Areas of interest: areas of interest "Educational"
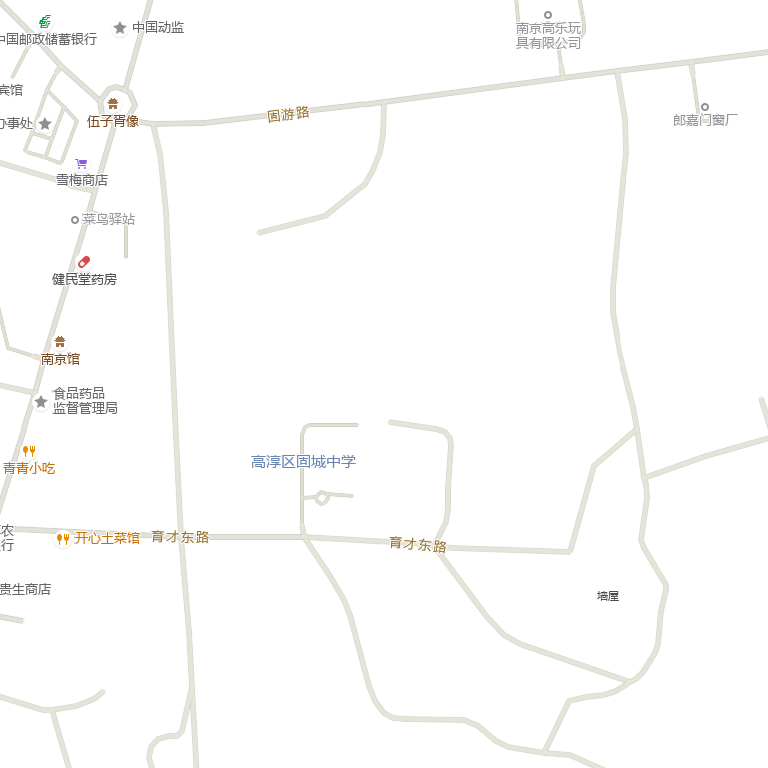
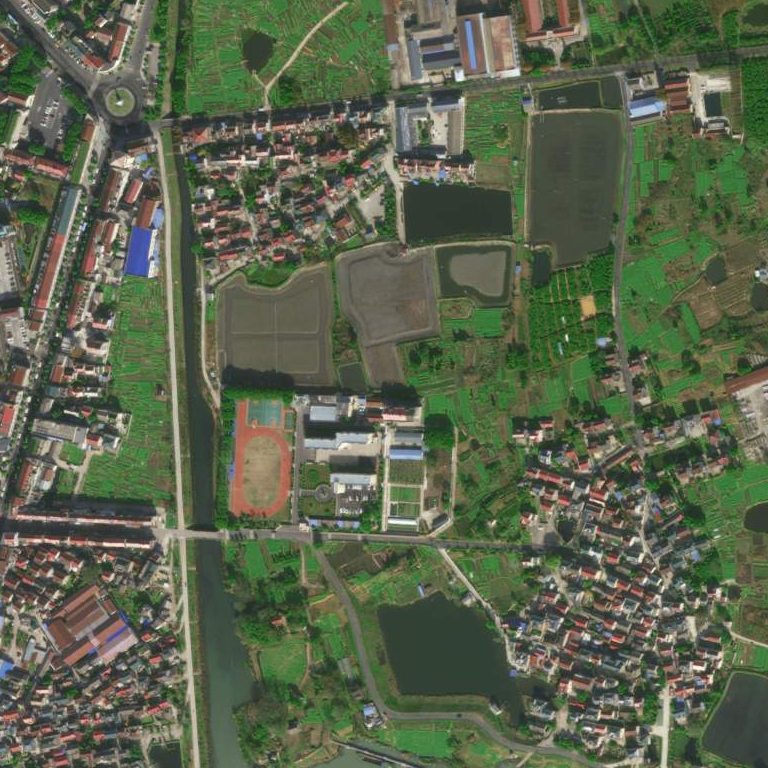